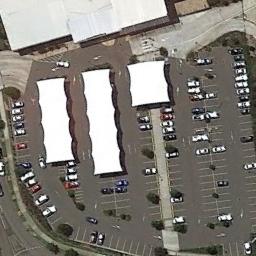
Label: parking_lot